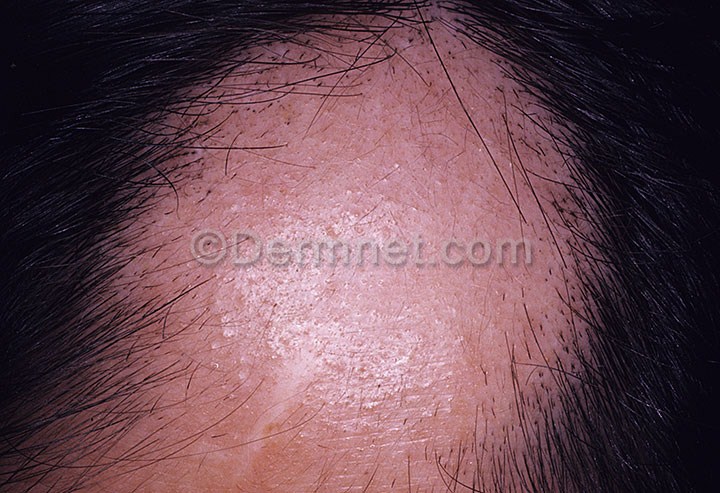
Disease: Nail Fungus and other Nail Disease